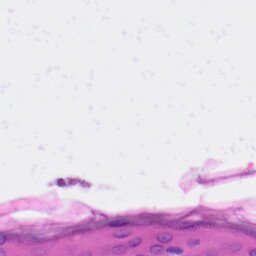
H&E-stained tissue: Skin